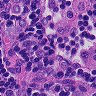
Metastatic tissue present: yes